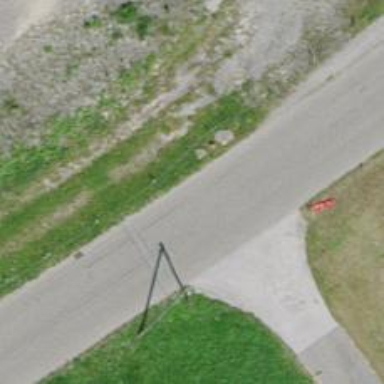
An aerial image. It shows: Tertiary road.